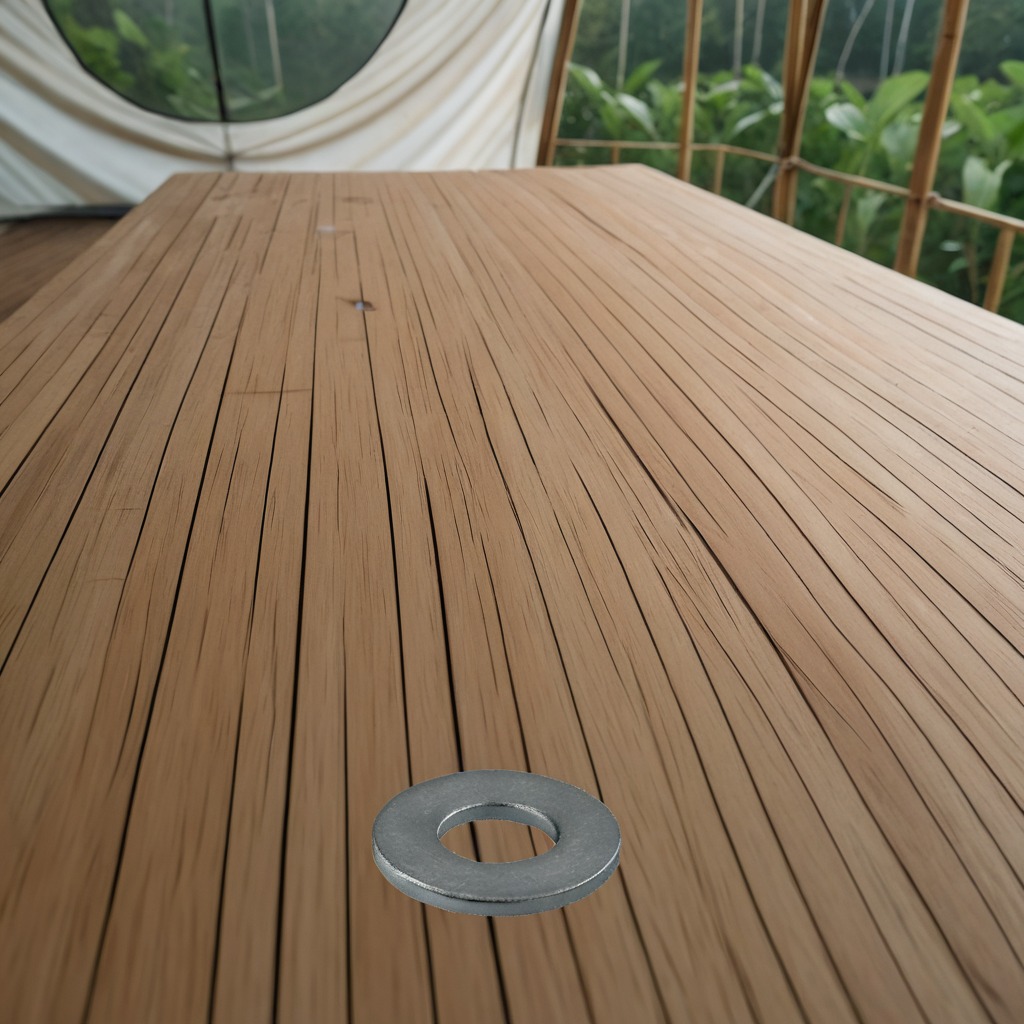
A flat metal washer lying on the wooden table.